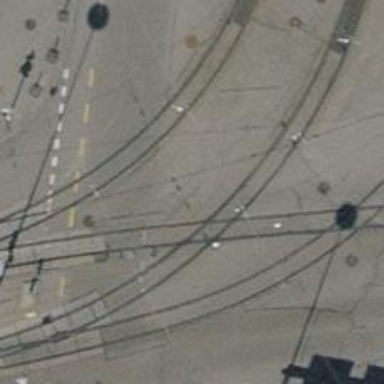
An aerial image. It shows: Railway crossing.